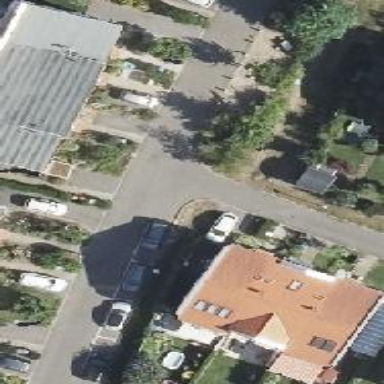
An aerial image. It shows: Asphalt road designated as living street.